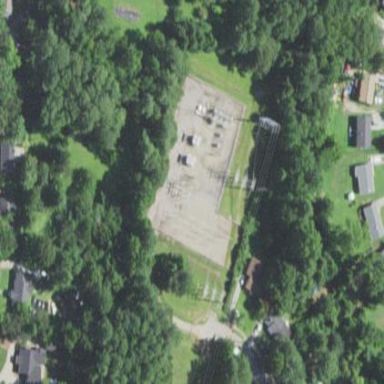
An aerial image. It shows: Distribution substation surrounded by fence.